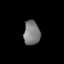
Tissue: skin
Cell type: T cells
Senescence score: 0.713
Nuclear area (px): 387
Mean DAPI intensity: 124.46